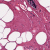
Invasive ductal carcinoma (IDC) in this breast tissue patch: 0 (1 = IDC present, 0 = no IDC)